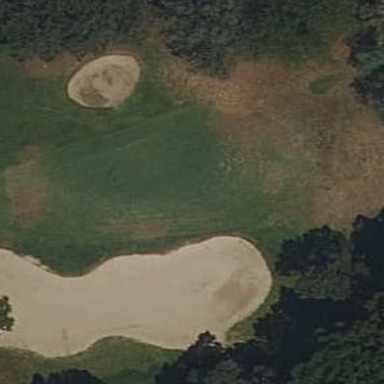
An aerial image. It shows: Golf green.